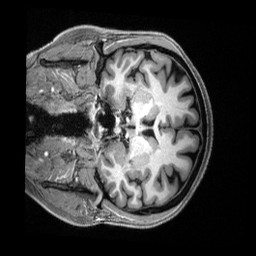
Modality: T1w
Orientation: coronal
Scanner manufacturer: siemens
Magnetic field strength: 3 T
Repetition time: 2.5 s
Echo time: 0.00231 s